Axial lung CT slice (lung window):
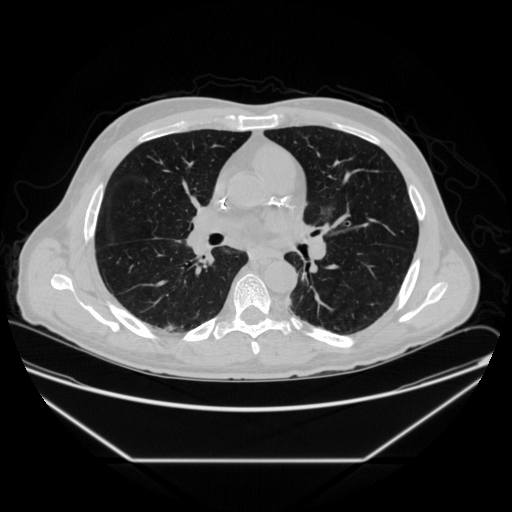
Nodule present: no